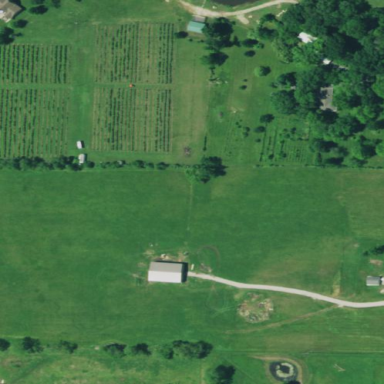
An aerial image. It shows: Plant nursery specializing in trees.